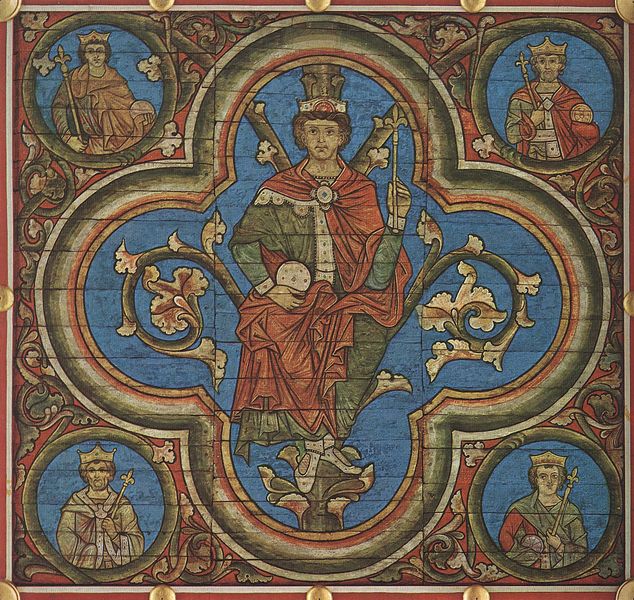
Titel: Deckenmalerei der ehem. Benediktiner-Abteikirche St. Michael
Standort: Hildesheim, St. Michael (EU - D - Nds)
Schlagwörter: blau, umhang, holz, männer, bart, mantel, krone, kreis, stab, könig, verzierung, medaillon, christus, jesus, jesus christus, könige, verzeirung, rundung, klee, szepter, kleeblatt, kronen, reichsapfel